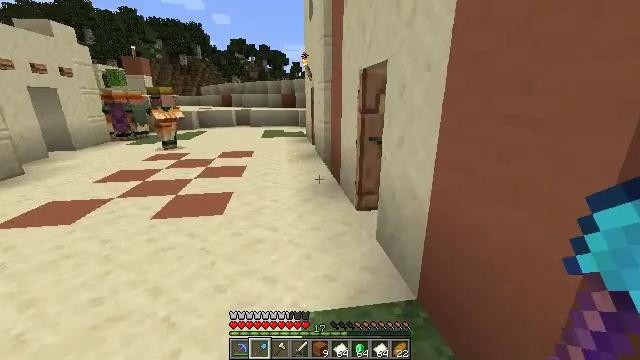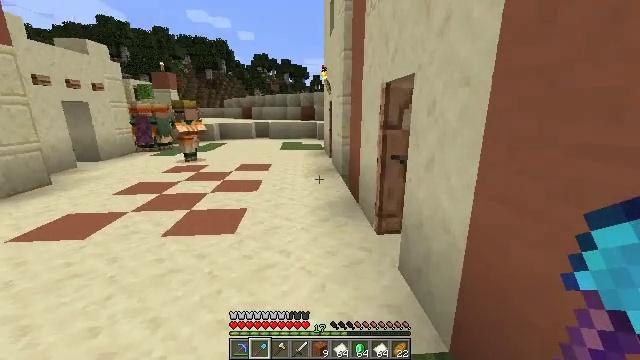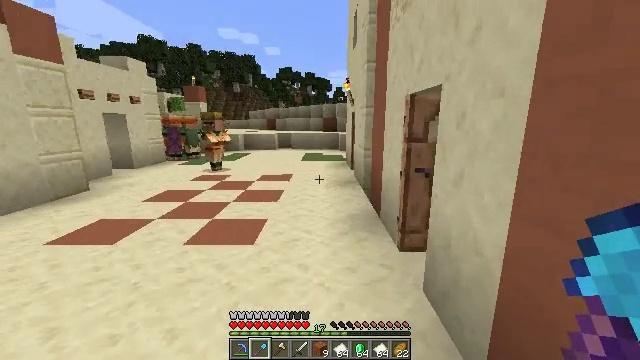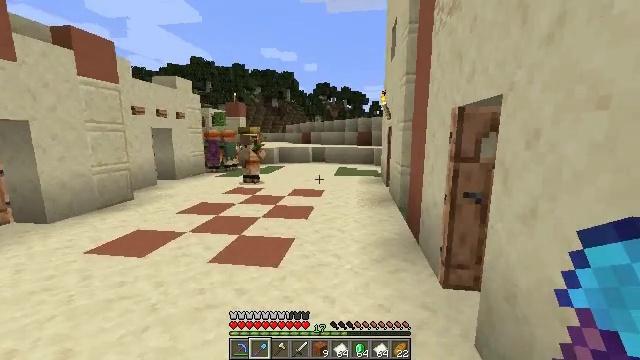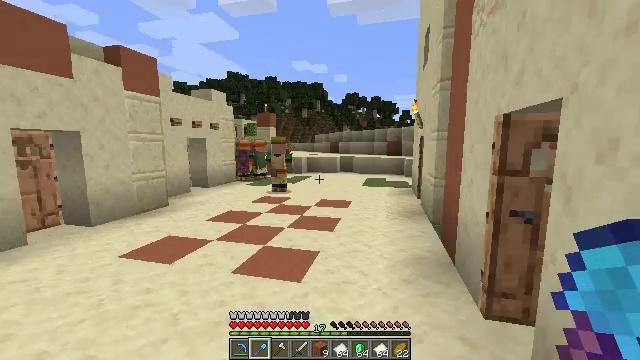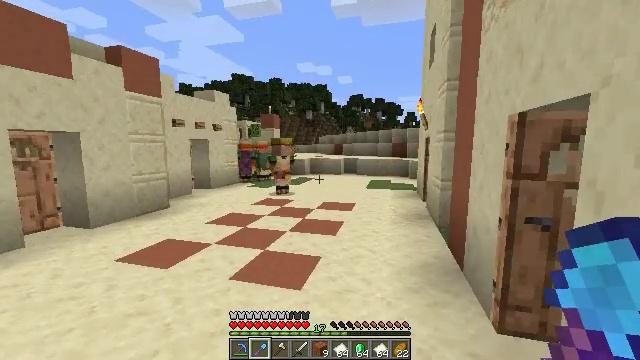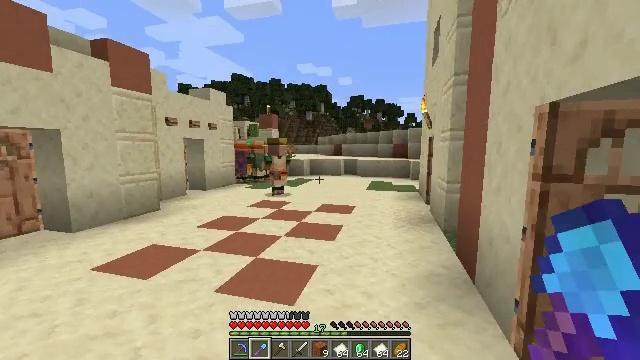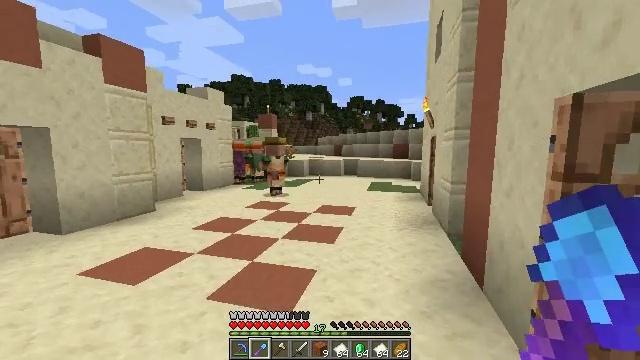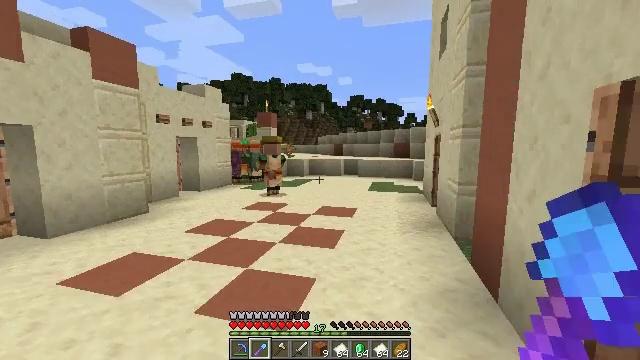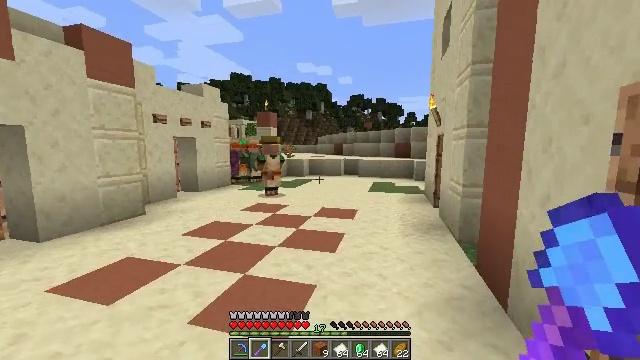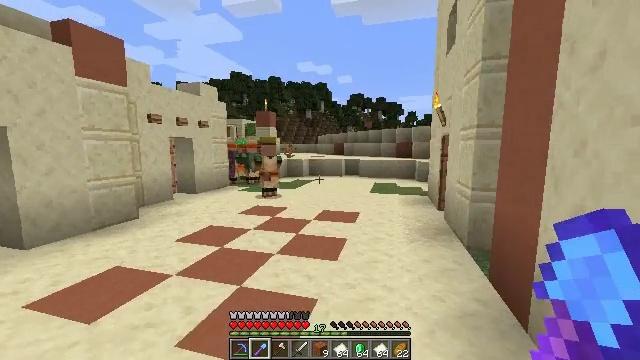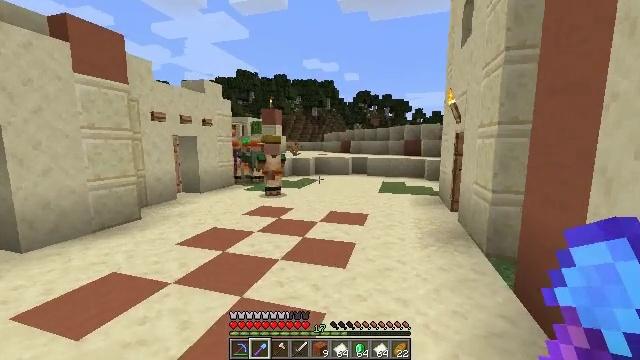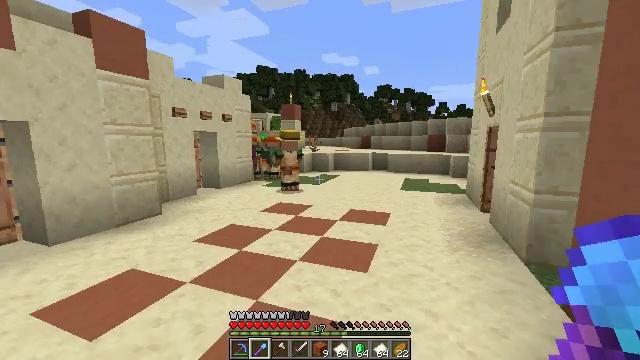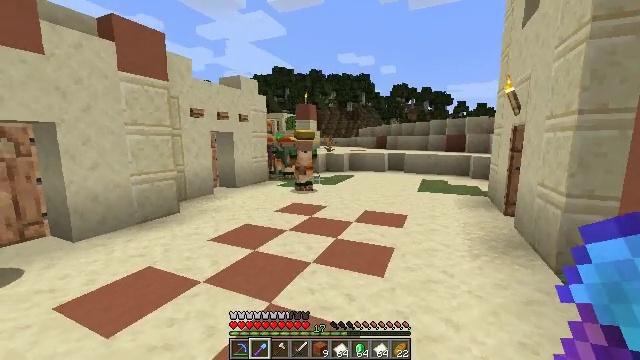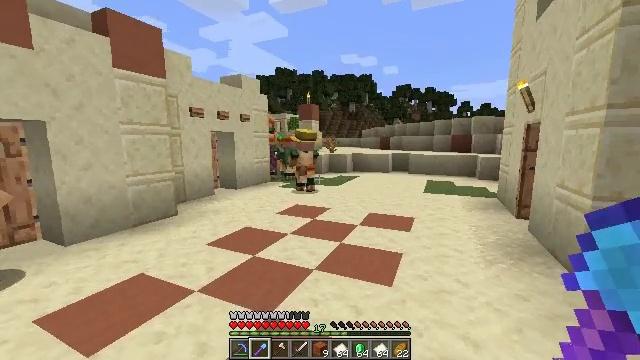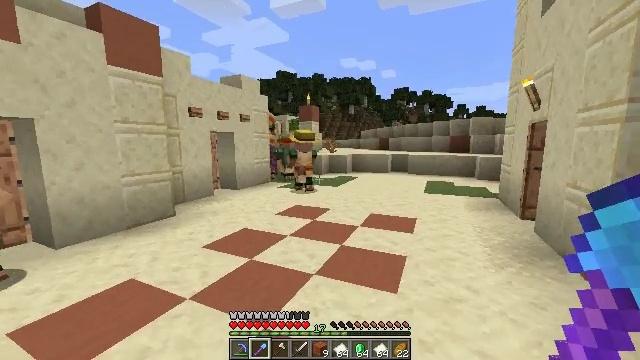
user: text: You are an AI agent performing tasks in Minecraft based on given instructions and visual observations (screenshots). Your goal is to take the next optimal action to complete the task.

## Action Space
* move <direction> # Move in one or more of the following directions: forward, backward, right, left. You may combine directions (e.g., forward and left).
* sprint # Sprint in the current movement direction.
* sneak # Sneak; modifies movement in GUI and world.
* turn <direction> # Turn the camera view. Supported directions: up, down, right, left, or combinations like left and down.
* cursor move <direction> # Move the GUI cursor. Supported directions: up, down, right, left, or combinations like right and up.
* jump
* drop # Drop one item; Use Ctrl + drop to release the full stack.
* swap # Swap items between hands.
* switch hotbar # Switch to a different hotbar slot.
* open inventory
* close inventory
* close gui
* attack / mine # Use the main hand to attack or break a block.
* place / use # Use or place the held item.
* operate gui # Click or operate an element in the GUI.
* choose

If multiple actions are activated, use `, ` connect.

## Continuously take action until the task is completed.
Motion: motion action
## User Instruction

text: Get wheat from the farmland.
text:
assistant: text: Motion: move forward, turn left and up
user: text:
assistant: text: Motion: move forward, turn left and up
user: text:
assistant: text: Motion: move forward, turn left and up
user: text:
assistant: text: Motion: move forward, turn left and up
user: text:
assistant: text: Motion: move forward
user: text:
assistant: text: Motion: move forward
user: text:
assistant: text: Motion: move forward
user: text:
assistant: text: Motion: move forward
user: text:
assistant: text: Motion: move forward
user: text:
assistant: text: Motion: move forward
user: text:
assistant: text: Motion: move forward, turn left
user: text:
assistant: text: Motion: move forward, turn left and down
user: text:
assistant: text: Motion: move forward, turn left
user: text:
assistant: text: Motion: move forward, sprint
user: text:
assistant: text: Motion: move forward, sprint
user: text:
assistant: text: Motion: move forward, sprint
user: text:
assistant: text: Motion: move forward, sprint
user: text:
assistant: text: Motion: move forward, sprint
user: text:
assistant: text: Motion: move forward, sprint
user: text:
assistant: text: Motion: move forward, sprint
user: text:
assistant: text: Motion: move forward, sprint
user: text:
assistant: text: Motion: move forward, sprint
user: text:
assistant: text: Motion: move forward, sprint
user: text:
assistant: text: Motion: move forward, sprint
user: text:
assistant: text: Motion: move forward, sprint
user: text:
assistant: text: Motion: move forward, sprint
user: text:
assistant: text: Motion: move forward, sprint, turn left
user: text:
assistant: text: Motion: move forward, sprint, turn left
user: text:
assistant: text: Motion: move forward, sprint, turn left
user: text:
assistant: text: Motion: move forward, sprint, turn left